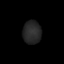
Tissue: lung
Cell type: T cells
Senescence score: 0.1934
Nuclear area (px): 411
Mean DAPI intensity: 38.791